Question: I need to show multiple views aligned vertically inside 'NSScrollView', I started by adding 'NSTableView' and 'NSButton'. I aligned them vertically with 'NSTableView' on top and 'NSButton' on bottom.
I added 'NSTableview' and 'NSButton' to an 'NSView' called . And then set the document view of 'NSScrollView' to .
But problem i am having is my tableview does not expand properly i see the buttons alright but tablview does not expands properly and just show the last entries that fits in the table.
As you can see in following image it displays last 4 rows of 20 rows.
]
My code is as follow
'''
-(void)setupView {
_scrollView = [[NSScrollView alloc] init];
[_scrollView setHasVerticalScroller:YES];
[_scrollView setHasVerticalRuler:YES];
[_scrollView setBorderType:NSBezelBorder];
[_scrollView setBackgroundColor:[NSColor purpleColor]];
_scrollView.autoresizingMask = NSViewHeightSizable;
_tableView = [[NSTableView alloc] init];
[_tableView setDataSource:self];
[_tableView setHeaderView:nil];
[_tableView addTableColumn:[[NSTableColumn alloc] initWithIdentifier:@"firstColumn"]];
[_tableView setDelegate:self];
[_tableView setColumnAutoresizingStyle:NSTableViewUniformColumnAutoresizingStyle];
[_tableView setBackgroundColor:[NSColor greenColor]];
NSButton* _button = [[NSButton alloc] initWithFrame:NSZeroRect];
NSView* tempView = [[NSView alloc] initWithFrame:NSZeroRect];
[tempView setTranslatesAutoresizingMaskIntoConstraints:NO];
[_scrollView setTranslatesAutoresizingMaskIntoConstraints:NO];
[_button setTranslatesAutoresizingMaskIntoConstraints:NO];
[_tableView setTranslatesAutoresizingMaskIntoConstraints:NO];
[tempView addSubview:_button];
[tempView addSubview:_tableView];
[_scrollView setDocumentView:tempView];
[self addSubview:_scrollView];
NSString *const kViewContainerVertical = @"V:|[tempView]|";
NSString *const kViewContainerHorizontal = @"H:|[tempView]|";
NSDictionary *viewDictionary = NSDictionaryOfVariableBindings(tempView);
NSArray *contraintOneView = [NSLayoutConstraint constraintsWithVisualFormat:kViewContainerVertical
options:NSLayoutFormatAlignAllLeft
metrics:nil
views:viewDictionary];
NSArray *constraintTwoView = [NSLayoutConstraint constraintsWithVisualFormat:kViewContainerHorizontal
options:NSLayoutFormatAlignAllLeft
metrics:nil
views:viewDictionary];
NSString *const kViewVertical = @"V:|[_tableView]-2-[_button]|";
NSString *const kTextViewHorizontal = @"H:|[_tableView(_button)]-0-|";
NSString *const kButtonHorizontal = @"H:|-0-[_button]-0-|";
NSDictionary *dictionary = NSDictionaryOfVariableBindings(_tableView, _button);
NSArray *contraintOne = [NSLayoutConstraint constraintsWithVisualFormat:kViewVertical
options:NSLayoutFormatAlignAllLeft
metrics:nil
views:dictionary];
NSArray *constraintTwo = [NSLayoutConstraint constraintsWithVisualFormat:kTextViewHorizontal
options:NSLayoutFormatAlignAllLeft
metrics:nil
views:dictionary];
NSArray *constraintThree = [NSLayoutConstraint constraintsWithVisualFormat:kButtonHorizontal
options:NSLayoutFormatAlignAllLeft
metrics:nil
views:dictionary];
[tempView addConstraints:contraintOne];
[tempView addConstraints:constraintTwo];
[tempView addConstraints:constraintThree];
[_scrollView.contentView addConstraints:contraintOneView];
[_scrollView.contentView addConstraints:constraintTwoView];
NSString *const kScrollVertical = @"V:|-0-[_scrollView]-0-|";
NSString *const kScrollHorizontal = @"H:|-0-[_scrollView]-0-|";
NSDictionary *scrollDictionary = NSDictionaryOfVariableBindings(_scrollView);
NSArray *contraintOneScroll = [NSLayoutConstraint constraintsWithVisualFormat:kScrollVertical
options:NSLayoutFormatAlignAllLeft
metrics:nil
views:scrollDictionary];
NSArray *constraintTwoScroll = [NSLayoutConstraint constraintsWithVisualFormat:kScrollHorizontal
options:NSLayoutFormatAlignAllLeft
metrics:nil
views:scrollDictionary];
[self addConstraints:contraintOneScroll];
[self addConstraints:constraintTwoScroll];
}
'''
I am not getting the reason for such behavior.
'''
[_tableView constraintsAffectingLayoutForOrientation:NSLayoutConstraintOrientationVertical]
'''
Returns
'''
<__NSArrayI 0x608000101050>(
<NSContentSizeLayoutConstraint:0x6080000a2520 V:[NSButton:0x608000140c60'Button'(21)] Hug:250 CompressionResistance:750>,
<NSLayoutConstraint:0x608000082620 V:[NSButton:0x608000140c60'Button']-(0)-| (Names: '|':NSView:0x608000121180 )>,
<NSLayoutConstraint:0x6080000825d0 V:[NSTableView:0x1004032f0]-(2)-[NSButton:0x608000140c60'Button']>,
<NSLayoutConstraint:0x608000082da0 V:|-(0)-[JSFlippedView:0x608000160cc0] (Names: '|':NSView:0x610000120140 )>,
<NSAutoresizingMaskLayoutConstraint:0x608000081770 h=-&- v=-&- V:|-(1)-[NSClipView:0x100408c20] (Names: '|':NSScrollView:0x6080001c0000 )>,
<NSLayoutConstraint:0x608000082490 V:[NSView:0x608000121180]-(0)-| (Names: '|':NSClipView:0x100408c20 )>,
<NSLayoutConstraint:0x6080000828a0 V:[NSScrollView:0x6080001c0000]-(0)-| (Names: '|':JSFlippedView:0x608000160cc0 )>,
<NSAutoresizingMaskLayoutConstraint:0x608000082fd0 h=-&- v=-&- V:[NSView:0x610000120140]-(0)-| (Names: '|':NSThemeFrame:0x100403e30'ScrollTest-expand' )>,
<NSLayoutConstraint:0x608000082df0 V:[JSFlippedView:0x608000160cc0]-(0)-| (Names: '|':NSView:0x610000120140 )>,
<NSLayoutConstraint:0x608000082440 V:|-(0)-[NSView:0x608000121180] (Names: '|':NSClipView:0x100408c20 )>,
<NSAutoresizingMaskLayoutConstraint:0x608000081540 h=-&- v=-&- V:[NSClipView:0x100408c20]-(1)-| (Names: '|':NSScrollView:0x6080001c0000 )>,
<NSLayoutConstraint:0x608000082850 V:|-(0)-[NSScrollView:0x6080001c0000] (Names: '|':JSFlippedView:0x608000160cc0 )>,
<NSAutoresizingMaskLayoutConstraint:0x608000083200 h=-&- v=-&- V:|-(22)-[NSView:0x610000120140] (Names: '|':NSThemeFrame:0x100403e30'ScrollTest-expand' )>,
<NSLayoutConstraint:0x608000082580 V:|-(0)-[NSTableView:0x1004032f0] (Names: '|':NSView:0x608000121180 )>,
<NSLayoutConstraint:0x6000000806e0 'NSWindow-current-height' V:[NSThemeFrame:0x100403e30'ScrollTest-expand'(727@500)] priority:500>
)
'''
and '_tableView intrinsicContentSize' gives '{-1, -1}'.
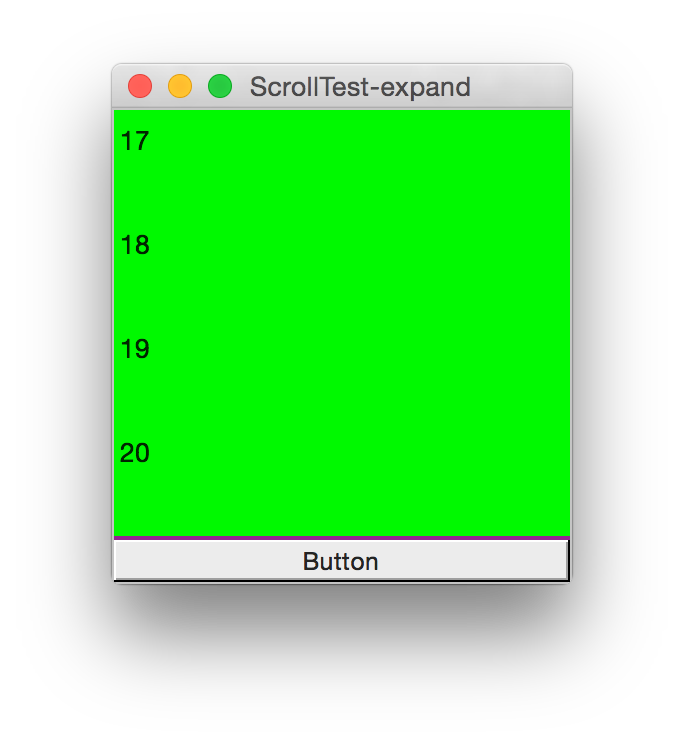
Answer: The problem seems to be that the table view has no intrinsic height. Therefore, it's not "pushing" against the document view's bounds to make the document view larger, so it scrolls.
I notice that if I add a table view to a window in IB and then tell IB to reset the whole window (or the clip view or table view) to suggested constraints, there are no constraints added between the table view and the clip view. Also, the table view still has 'translatesAutoresizingMaskIntoConstraints' enabled. This is different from some other types of views in scroll views. So, I think that IB knows that table views aren't auto layout-savvy.
I believe that a table view directly in a clip view (as IB sets one up) just uses the old style mechanism for positioning and sizing itself. When a table view computes its size (e.g. a row is added), it probably just calls '-setFrameSize:' on itself. The clip view monitors its frame by observing 'NSViewFrameDidChangeNotification' notification. This doesn't work in your case because auto layout basically ignores/undoes attempts to set the frame.
You be able to work with this, but it will be dicey. You would leave the table view's 'translatesAutoresizingMaskIntoConstraints' on, but that imposes limits on what constraints you can set without causing conflicts. Basically, you can't set constraints that impose a position or size on the table view, but you can "hang" other views off of the table view so long as they are free to move or resize so that the table view is free to move and resize.
First, your document view ('tempView') should be a flipped view, because you're going to want to position the table view at its top by setting its frame and then it's going to resize itself by setting its frame size and you want it to grow down.
Init the document view with a frame with non-zero size. The origin doesn't matter.
Init the table view with a frame whose origin is at (0, 0) and with the same size as the document view. Don't forget to leave its 'translatesAutoresizingMaskIntoConstraints' on.
Do not constrain the top, leading, or trailing edges of the table view to its superview. Don't constrain its width to match the button. The other constraints between the table view and its superview and button are fine, I think. So, 'kViewVertical' should drop the first '|'. You should get rid of 'kTextViewHorizontal' entirely. 'kButtonHorizontal' is fine.
Set the table view's 'autoresizingMask' to 'NSViewWidthSizable'. Since the table view started with a frame coincident with its superview's bounds, that will keep the table view's left and right edges matching the superview's. There is no vertical component of the 'autoresizingMask'. Basically, you don't want changes in the height of the superview to try to change the height of the table view. The table view is free to set its own frame height. That will move the button, because it's constrained to the table view's bottom, and that will change the height of the document view, because its bottom is constrained to the button's bottom.
Do not constrain the document view ('tempView') to the clip view on its bottom edge. That just tries to force the document view to be the size of the 'contentSize' of the scroll view. That is sure to prevent scrolling (by making the scroll view and the window grow to show the entire document view). Rather, the document view will change size as discussed in the previous paragraph and the clip view will notice that and update the scroll view accordingly.
I think that at this point, things will mostly work. I suspect that when the scroll view is large enough to show both the button and the whole table view, they will be pinned to the bottom of the scroll view rather than the top which would be more natural. To fix that, use a subclass of 'NSClipView' that is flipped.